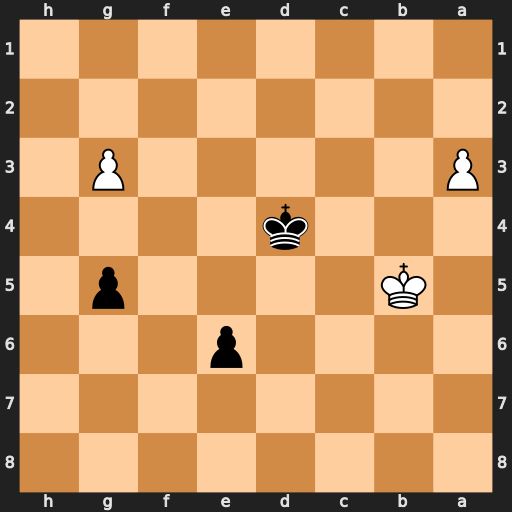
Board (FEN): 8/8/4p3/1K4p1/3k4/P5P1/8/8
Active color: b
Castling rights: -
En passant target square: -
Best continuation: e5 a4 e4